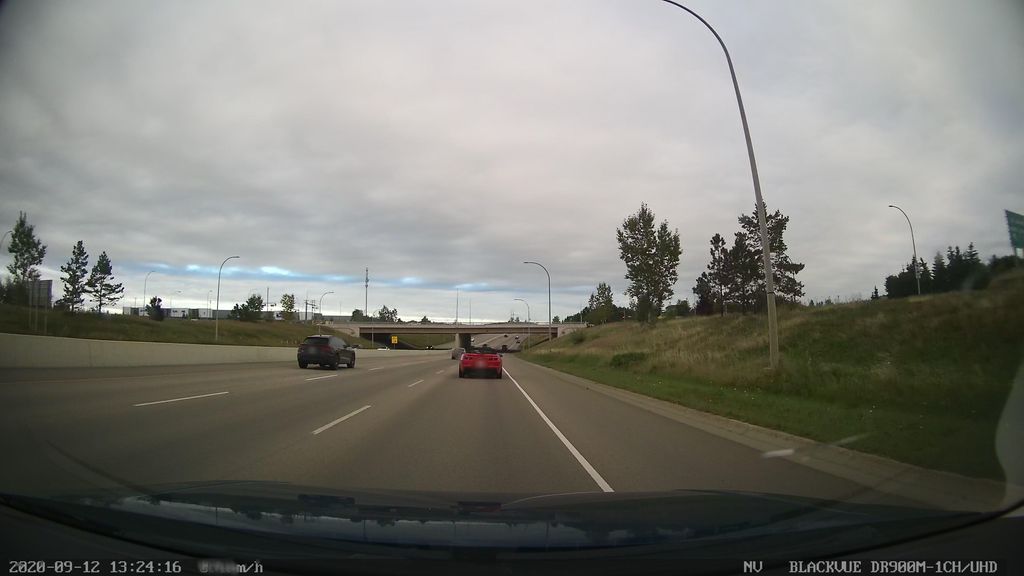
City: edmonton